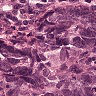
Metastatic tissue present: yes